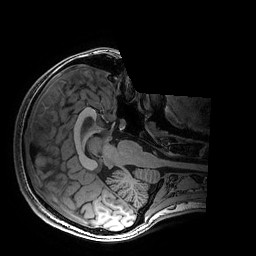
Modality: T1w
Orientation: axial
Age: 22
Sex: female
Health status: healthy
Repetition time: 2.53 s
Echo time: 0.0034 s